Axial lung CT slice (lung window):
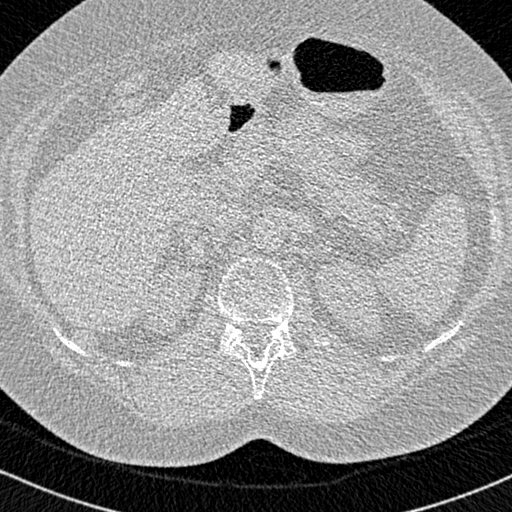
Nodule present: no